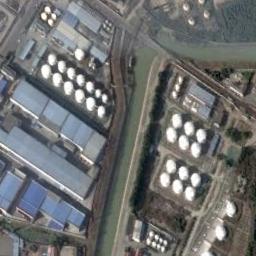
Label: storage tanks